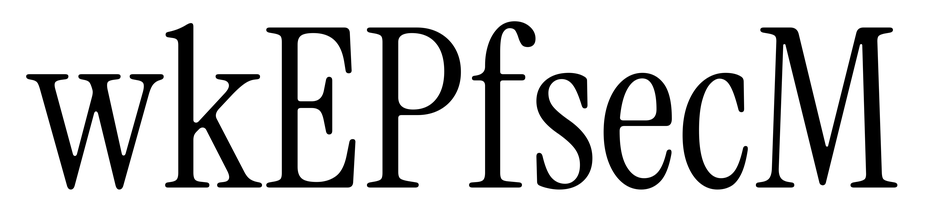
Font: InstrumentSerif-Regular